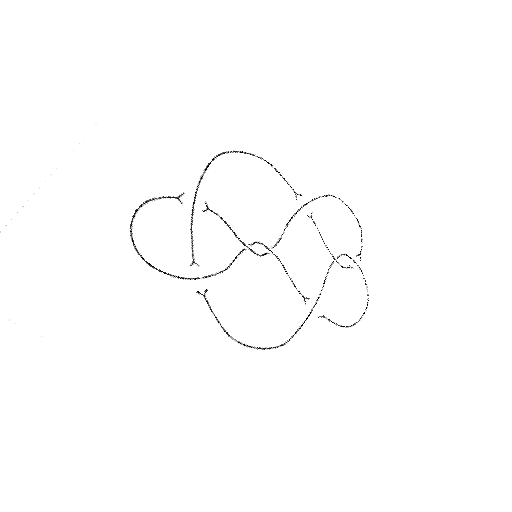
Crossing number: 8